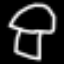
Label: mushroom